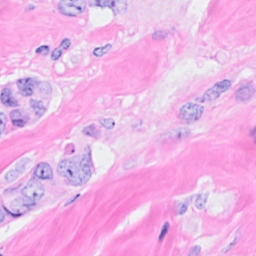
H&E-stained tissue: Breast